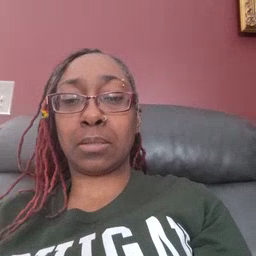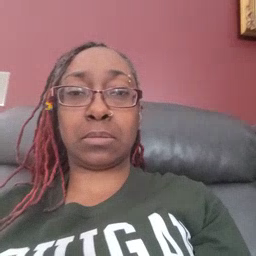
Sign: not